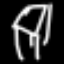
Label: chair